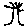
Label: tree